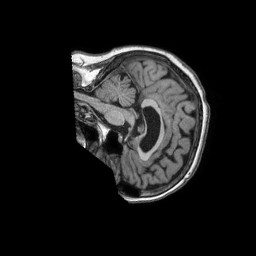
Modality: T1w
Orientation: sagittal
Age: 59
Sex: female
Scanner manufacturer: philips
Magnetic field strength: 1.5 T
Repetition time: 0.007052 s
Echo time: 0.00319 s